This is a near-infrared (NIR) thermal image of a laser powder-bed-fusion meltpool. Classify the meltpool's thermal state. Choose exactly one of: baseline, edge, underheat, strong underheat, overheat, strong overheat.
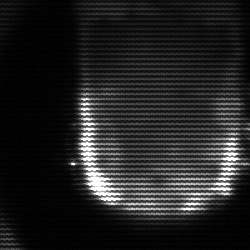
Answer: baseline